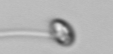
Label: flagellate